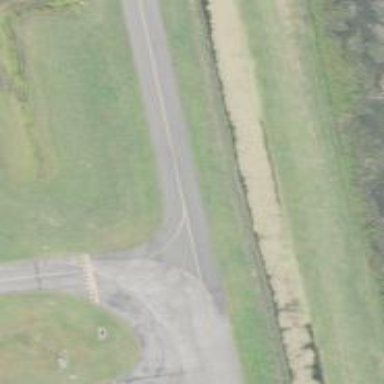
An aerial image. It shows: Image of taxiway at airport.